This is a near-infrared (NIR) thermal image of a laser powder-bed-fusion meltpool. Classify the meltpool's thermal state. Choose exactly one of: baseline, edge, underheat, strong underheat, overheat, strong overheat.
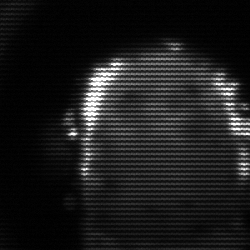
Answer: baseline